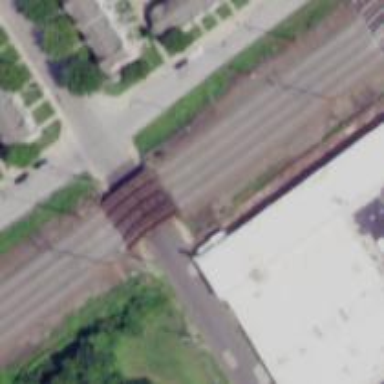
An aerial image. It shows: Bridge over electrified railway with contact line.